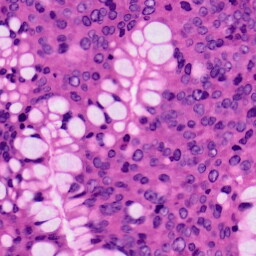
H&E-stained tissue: Colon